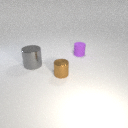
small purple rubber cylinder behind small brown metal cylinder